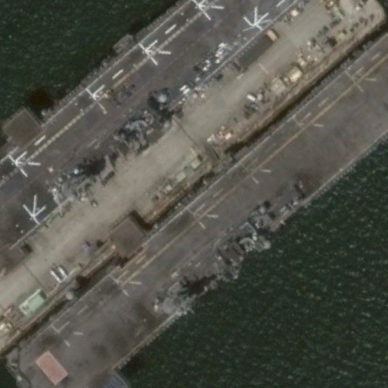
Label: Wasp-class_assault_ship